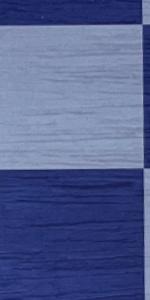
Label: Empty